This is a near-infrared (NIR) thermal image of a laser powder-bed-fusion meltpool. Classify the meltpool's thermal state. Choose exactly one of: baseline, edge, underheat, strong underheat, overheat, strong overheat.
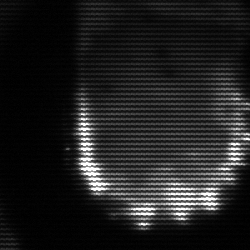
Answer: baseline